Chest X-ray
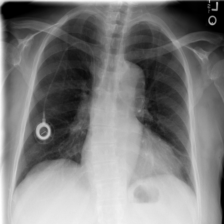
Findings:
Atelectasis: negative
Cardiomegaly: negative
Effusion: negative
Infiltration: negative
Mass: negative
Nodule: negative
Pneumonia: negative
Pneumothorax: negative
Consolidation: negative
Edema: negative
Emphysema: negative
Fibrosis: negative
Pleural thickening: negative
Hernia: negative